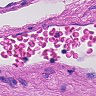
Metastatic tissue present: no